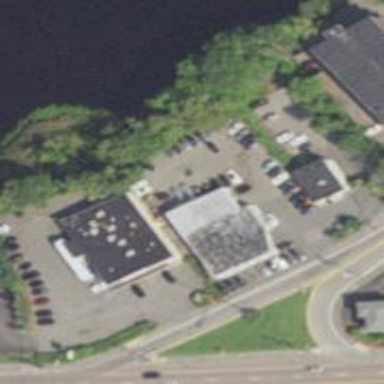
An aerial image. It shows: Car rental facility.